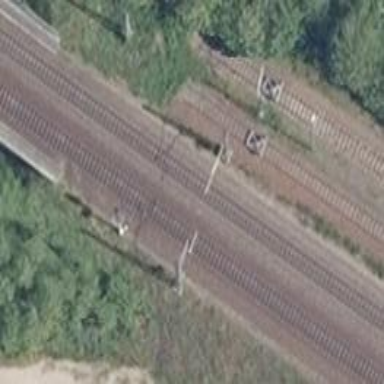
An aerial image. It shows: Milestone along the railway with catenary mast.